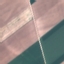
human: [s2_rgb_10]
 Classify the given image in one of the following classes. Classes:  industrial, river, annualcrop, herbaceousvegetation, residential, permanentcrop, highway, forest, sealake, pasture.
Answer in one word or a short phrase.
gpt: AnnualCrop